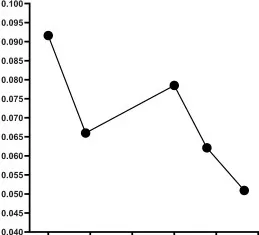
Laboratory Inspection. (C) PCT: Procalcitonin.
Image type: chart (chart)